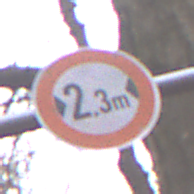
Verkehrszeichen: TatsaechlicheBreite2Komma3
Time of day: MorningAfternoon
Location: Outdoor (Nature)
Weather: Overcast
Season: Autumn
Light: Natural